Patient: sex F, age 77
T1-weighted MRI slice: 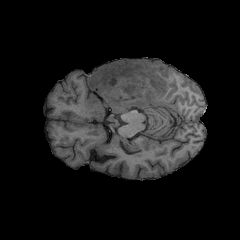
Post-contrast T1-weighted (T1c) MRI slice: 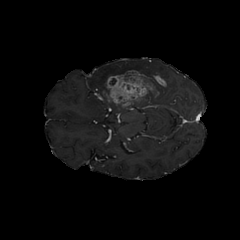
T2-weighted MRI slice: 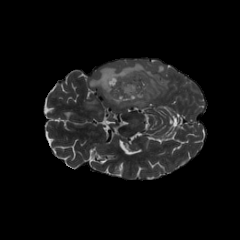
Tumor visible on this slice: yes
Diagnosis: Glioblastoma, IDH-wildtype
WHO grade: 4